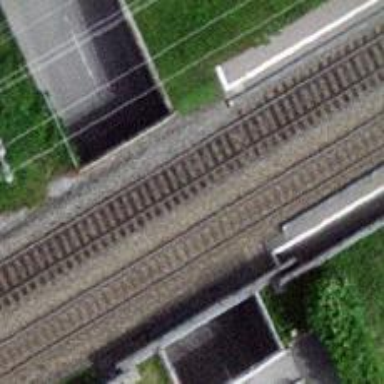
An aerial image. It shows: Railway bridge with electrified tracks and single rail.